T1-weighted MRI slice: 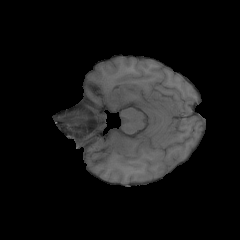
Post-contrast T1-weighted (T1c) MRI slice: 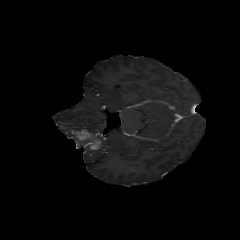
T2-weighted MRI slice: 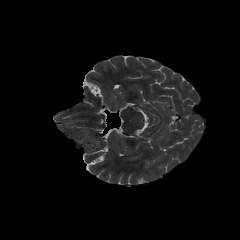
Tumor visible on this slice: yes